Question: I'm processing a '/etc/group' file from a system. I load it with 'CSV input' step with the delimiter ':'. It has four fields: 'group','pwfield','gid','members'. The 'members' field is a comma separated list with account names of unspecified count from 0 to infinite.
I would like to produce a list of records with three fields: 'group','gid','account'. In the first step I use 'User Defined Java Class', in the second I use 'Select values'.
Example Input:
'''
root❌0:
first❌100:joe,jane,zorro
second❌101:steve
'''
Example output (XLS) - expected:
'''
group gid account
first 100 joe
first 100 jane
first 100 zorro
second 101 steve
'''
Example output (XLS) - actual, wrong:
'''
group gid account
first 100 zorro
first 100 zorro
first 100 zorro
second 101 steve
'''
User Defined Java Class:
'''
public boolean processRow(StepMetaInterface smi, StepDataInterface sdi) throws KettleException
{
// boilerplate
Object[] r = getRow();
if (r == null) {
setOutputDone();
return false;
}
String tmp = get(Fields.In, "members").getString(r);
if(null==tmp)
return true;
String accounts[] = tmp.split(",");
for(int i=0; i<accounts.length; ++i){
Object[] out_row = createOutputRow(r, data.outputRowMeta.size());
String account = accounts[i];
get(Fields.Out, "account").setValue(out_row,account);
putRow(data.outputRowMeta, out_row);
}
return true;
}
'''
I believe that I missed to call some administrative function, or I should use something other than 'createOutRow()'. Google did not helped.

Misterously if I create a transformation like the illustrated then
- 'XLS debug A''account'- 'XLS debug B''account'
If I place a 'Dummy' step before 'Select values 7', the 'XLS debug B' becomes correct and 'XLS debug A' becomes bad.
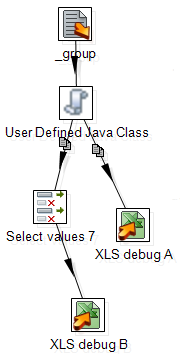
Answer: The problem is with the following line (first line in the for loop):
'''
Object[] out_row = createOutputRow(r, data.outputRowMeta.size());
'''
It should be replaced with these three lines:
'''
Object[] out_row = RowDataUtil.allocateRowData(data.outputRowMeta.size());
for (int j=0; j<r.length; ++j)
out_row[j] = r[j];
'''
: A more easy way which is essentially the same:
'''
Object[] out_row = RowDataUtil.createResizedCopy(r, data.outputRowMeta.size());
'''